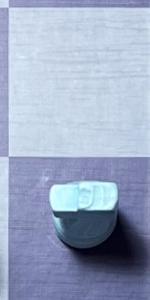
Label: Knight_White